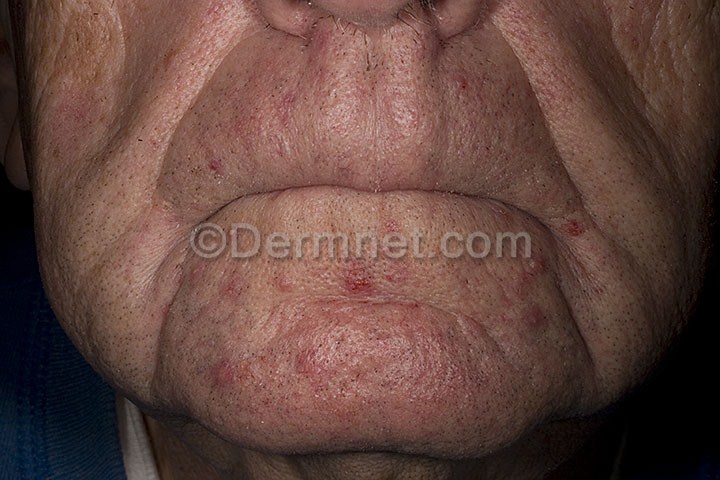
Disease: Cellulitis Impetigo and other Bacterial Infections